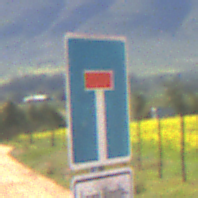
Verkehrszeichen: Sackgasse
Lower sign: HinweisGeaenderteVorfahrtVerkehrsfuehrungVerkehrsregelung3
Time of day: MorningAfternoon
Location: Outdoor (RoadRail)
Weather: Clear
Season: NotSpecified
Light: Natural